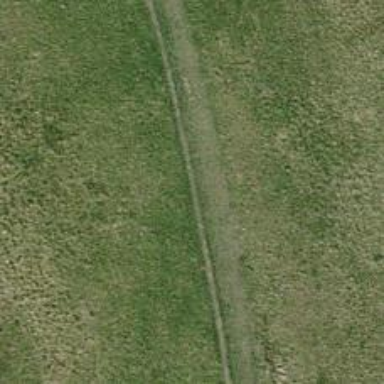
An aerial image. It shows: Dirt path.